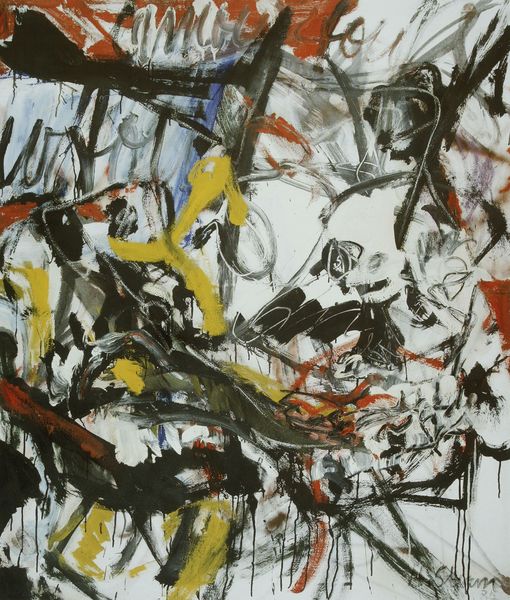
Titel: Ohne Titel (Serie: Amour fou)
Künstler: Helmut Sturm
Institution: Im Besitz des Künstlers
Schlagwörter: blau, dunkel, weiß, gelb, braun, bunt, hell, schwarz, rot, flächig, malerei, signatur, öl, pastos, chaos, schwung, schrift, italien, moderne, abstrakt, afrika, farben, modern, farbe, linien, signiert, sturm, wild, duktus, streifen, ölfarbe, striche, münchen, durcheinander, dämon, flecken, dynamisch, expressiv, sonnenstrahlen, karneval, kleckse, kratzer, kringel, informel, aktion, luftschlangen, weissgrundig, pollock, action painting, jackson, jackson pollock, chaotisch, drippling, unstrukturiert, fedwq, hweäcfn